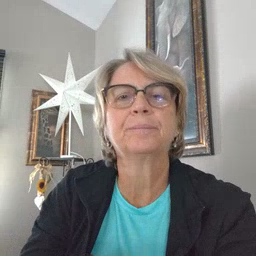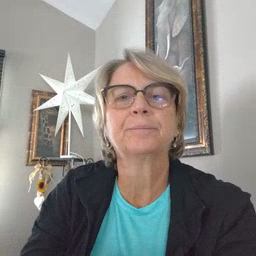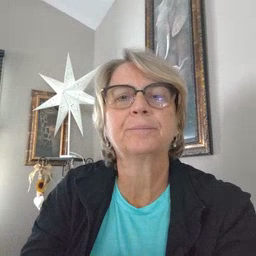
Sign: kitty